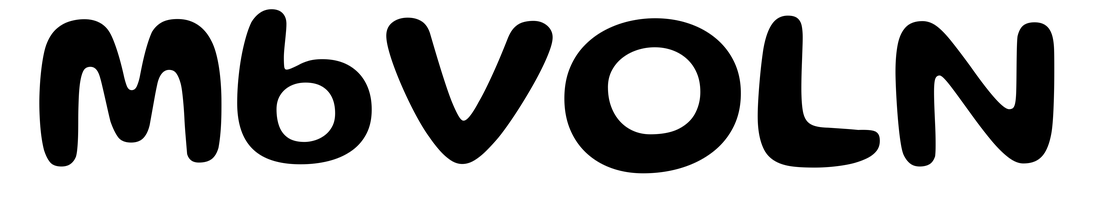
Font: Gluten_Medium